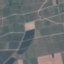
Land use / land cover: PermanentCrop